RGB frame:
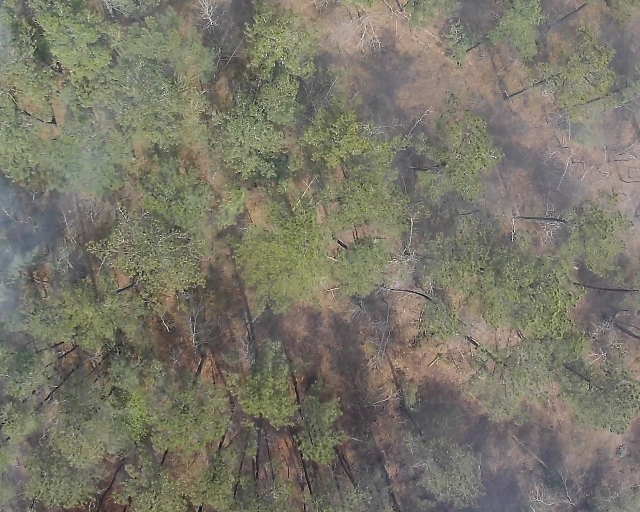
Thermal frame:
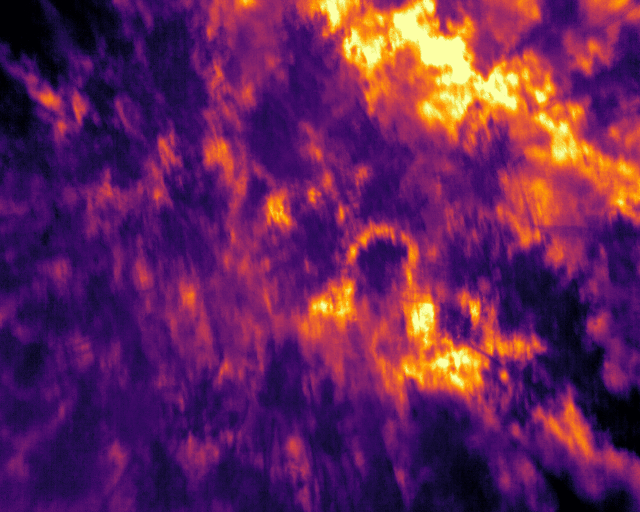
Captured: 2026-02-26 02:28:06
Pixels at or above 80 °C: 0 (fraction of frame: 0)